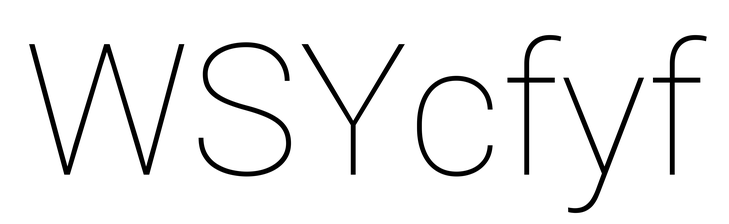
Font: Roboto_Thin